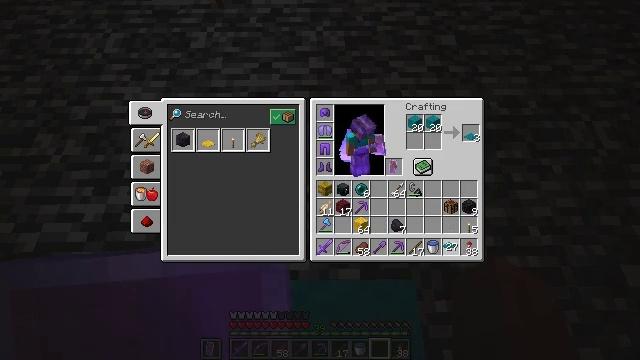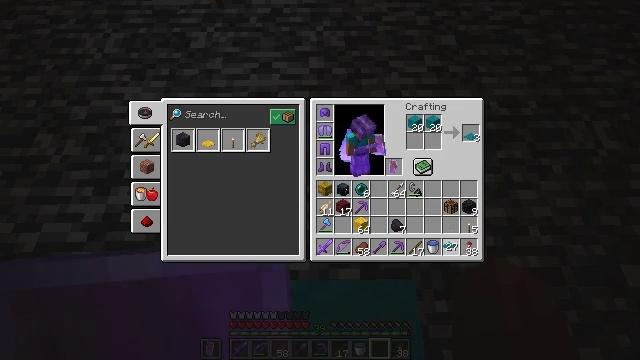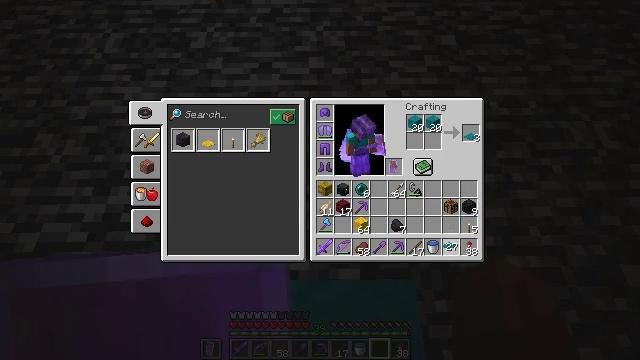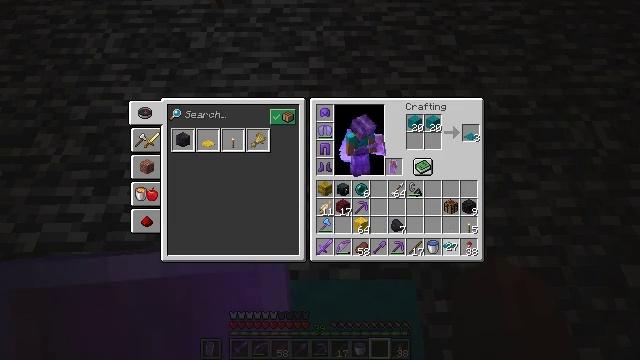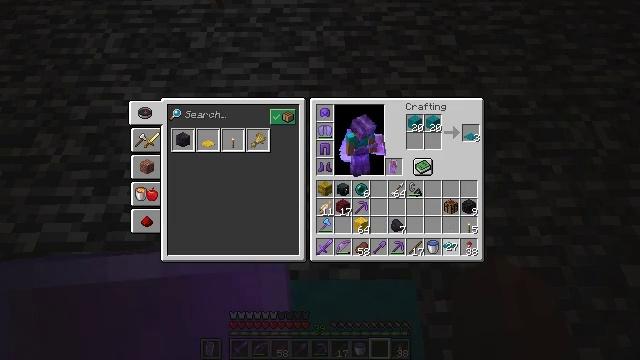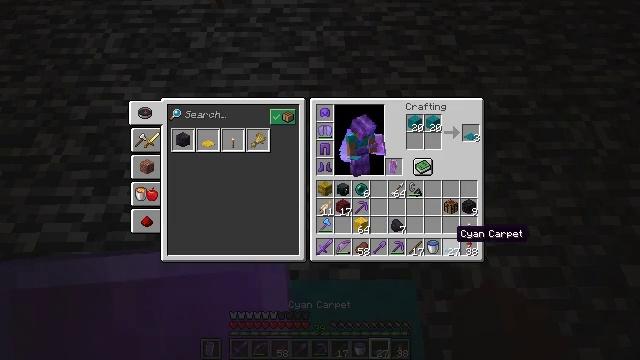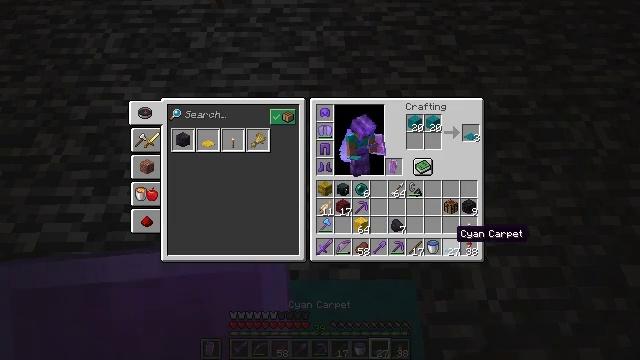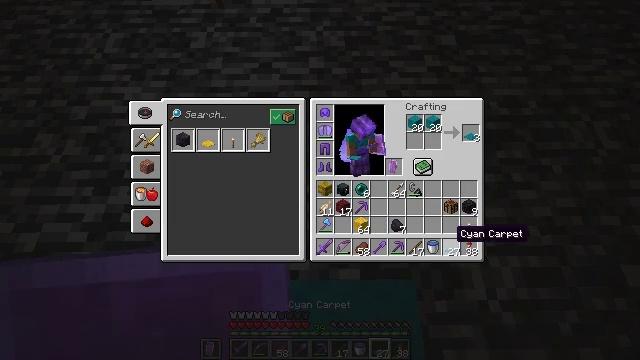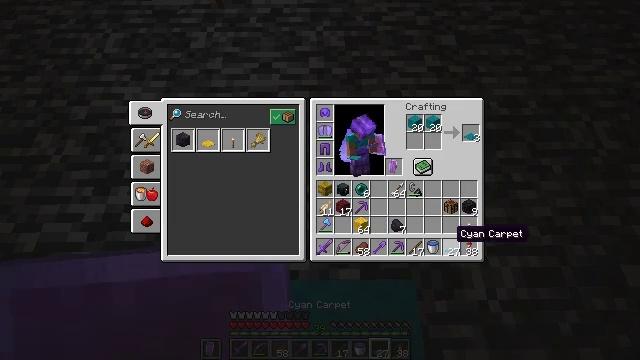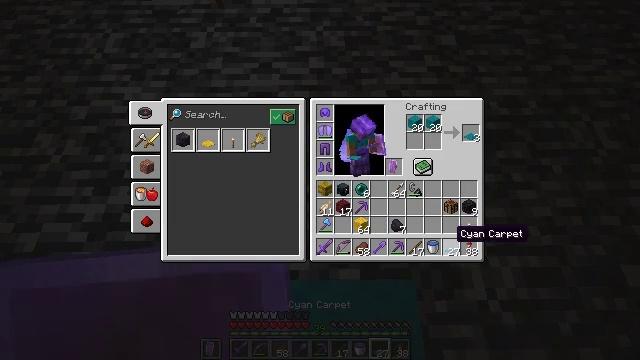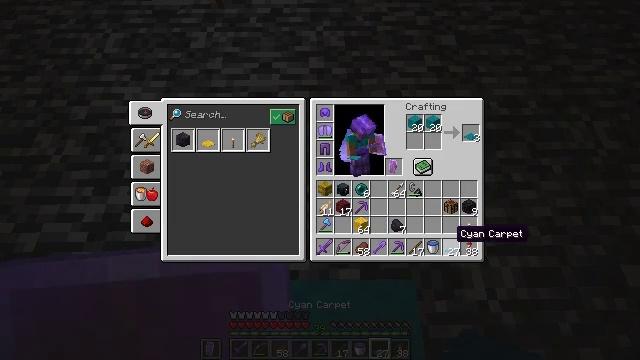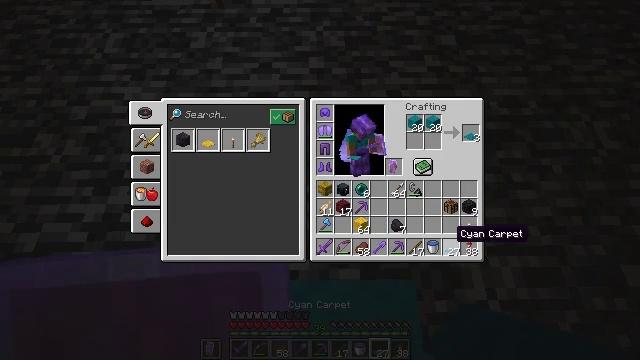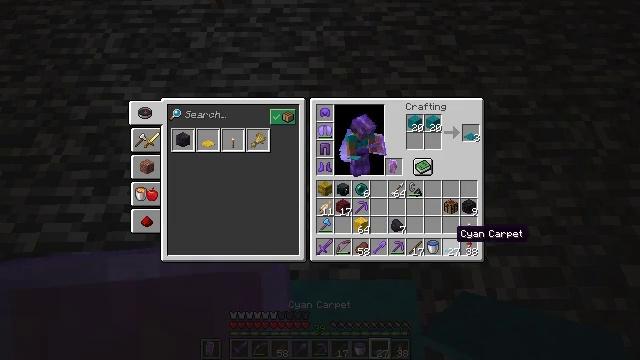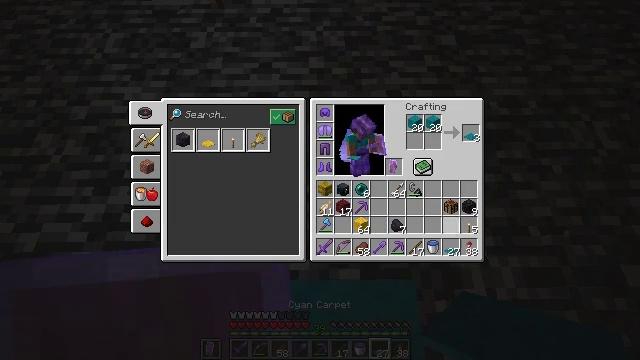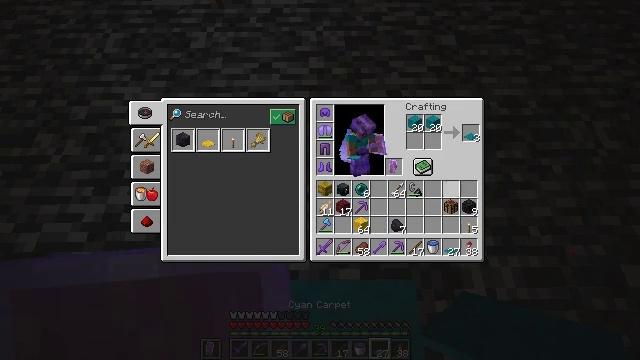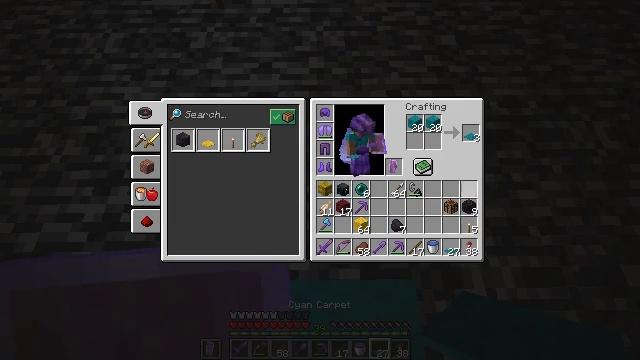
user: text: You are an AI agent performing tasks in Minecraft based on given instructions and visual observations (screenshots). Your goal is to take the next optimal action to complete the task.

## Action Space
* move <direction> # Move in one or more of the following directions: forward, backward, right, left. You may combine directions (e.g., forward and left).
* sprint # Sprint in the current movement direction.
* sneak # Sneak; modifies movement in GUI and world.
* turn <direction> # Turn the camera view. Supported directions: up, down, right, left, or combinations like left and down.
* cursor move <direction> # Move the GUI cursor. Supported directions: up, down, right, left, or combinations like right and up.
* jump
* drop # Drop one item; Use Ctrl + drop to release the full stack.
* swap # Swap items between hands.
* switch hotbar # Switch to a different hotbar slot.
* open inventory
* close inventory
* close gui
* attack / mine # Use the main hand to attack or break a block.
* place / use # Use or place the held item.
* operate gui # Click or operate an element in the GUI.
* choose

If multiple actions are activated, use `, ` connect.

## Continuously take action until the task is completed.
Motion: motion action
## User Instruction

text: craft item cyan carpet
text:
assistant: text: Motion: no_op
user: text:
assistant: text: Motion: attack / mine
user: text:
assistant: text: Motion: attack / mine
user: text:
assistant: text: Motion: attack / mine
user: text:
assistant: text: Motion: no_op
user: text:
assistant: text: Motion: no_op
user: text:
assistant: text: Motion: no_op
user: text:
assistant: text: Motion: no_op
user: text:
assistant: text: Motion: no_op
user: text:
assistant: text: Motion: no_op
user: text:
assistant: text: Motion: no_op
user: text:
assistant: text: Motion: no_op
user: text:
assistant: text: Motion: turn up
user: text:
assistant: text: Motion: turn right and up
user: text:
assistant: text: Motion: turn up
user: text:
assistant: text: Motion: turn up
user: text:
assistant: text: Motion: turn up
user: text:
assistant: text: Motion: turn up
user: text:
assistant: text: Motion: no_op
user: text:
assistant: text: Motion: no_op
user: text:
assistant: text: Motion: no_op
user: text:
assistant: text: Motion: no_op
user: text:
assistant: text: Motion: no_op
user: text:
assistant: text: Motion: no_op
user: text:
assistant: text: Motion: no_op
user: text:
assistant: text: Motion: no_op
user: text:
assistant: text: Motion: no_op
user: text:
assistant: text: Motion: no_op
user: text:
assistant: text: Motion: attack / mine
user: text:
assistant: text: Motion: attack / mine